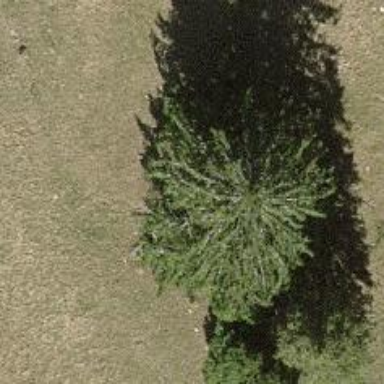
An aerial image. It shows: Single tag "natural: tree."